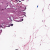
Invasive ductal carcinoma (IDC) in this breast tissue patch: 0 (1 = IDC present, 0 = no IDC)